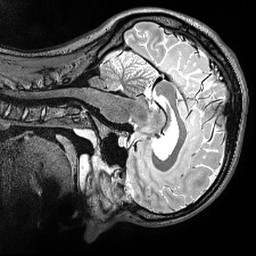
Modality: T2w
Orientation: sagittal
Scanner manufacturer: siemens
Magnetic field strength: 3 T
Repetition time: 3.2 s
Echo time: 0.566 s